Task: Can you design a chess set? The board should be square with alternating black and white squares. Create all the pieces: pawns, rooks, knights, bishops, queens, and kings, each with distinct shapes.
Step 3329:
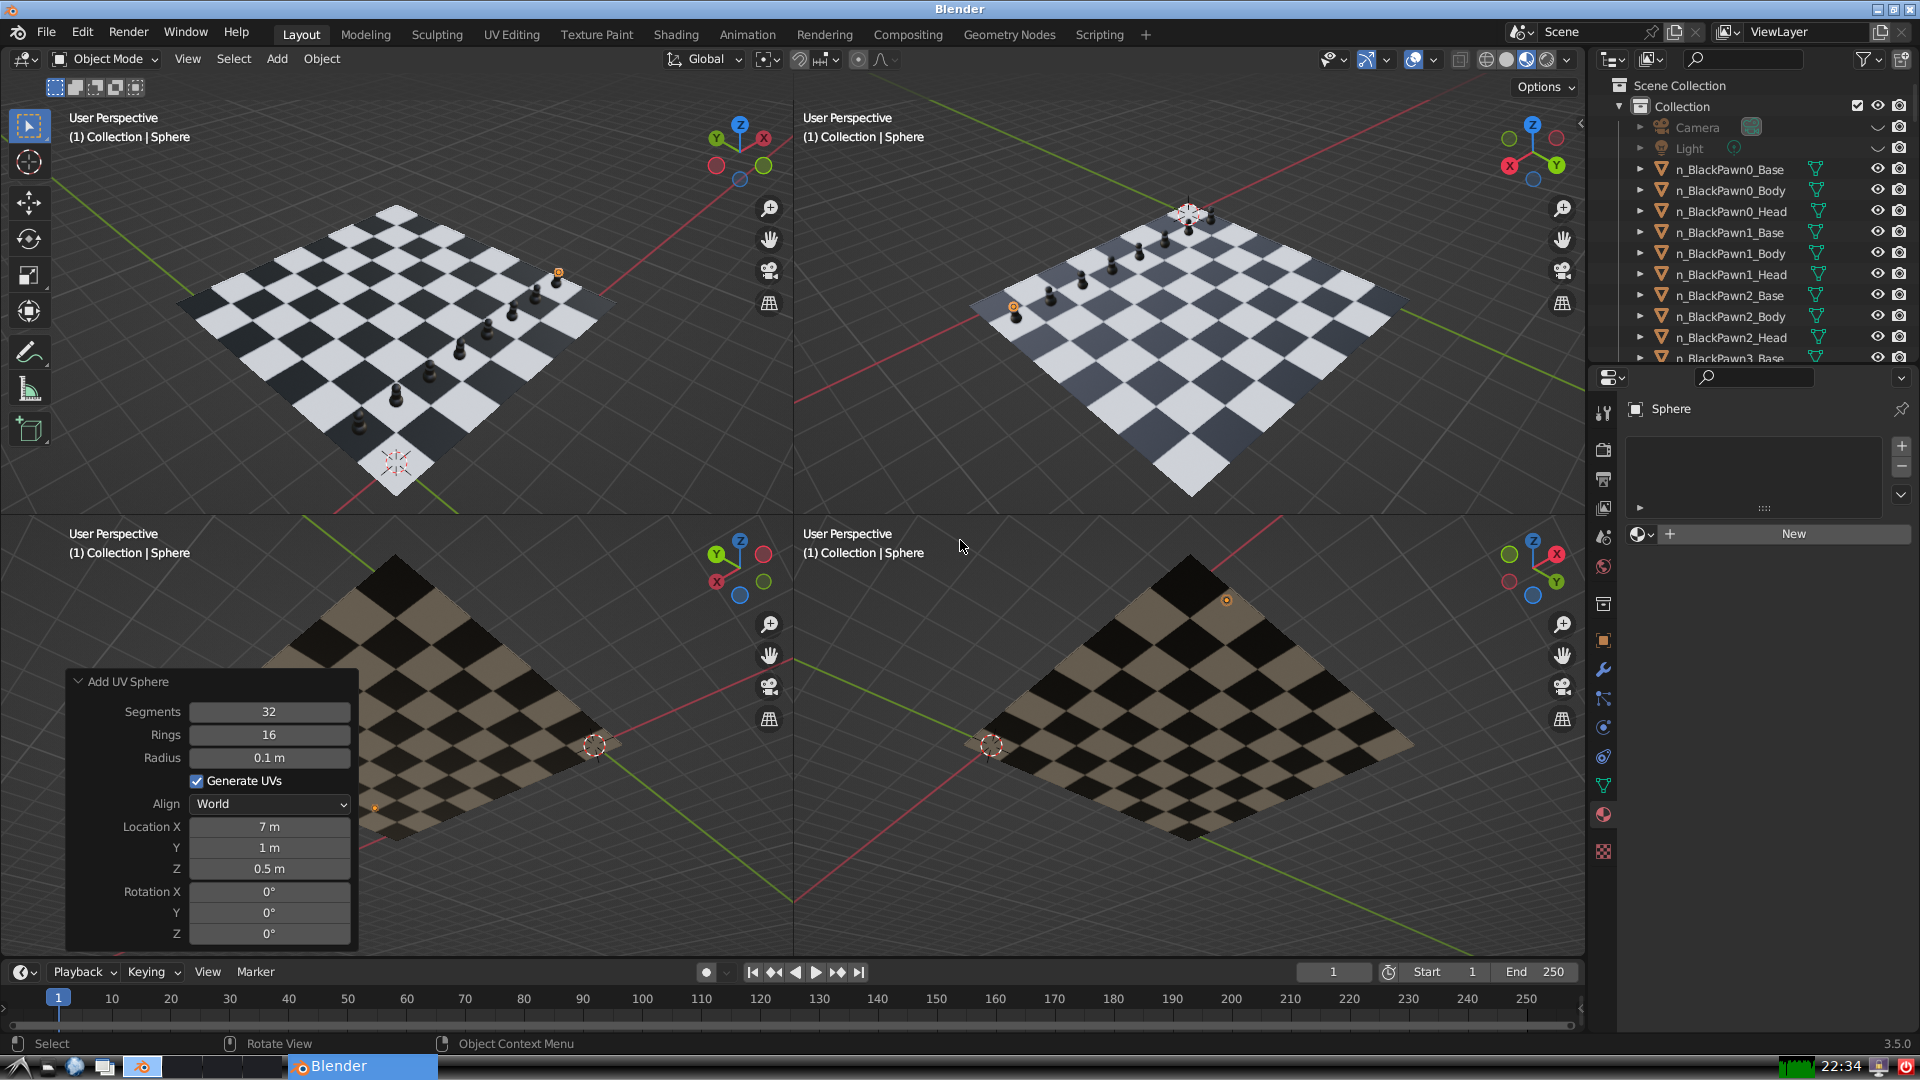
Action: {"mouse_move": [1608, 631]}